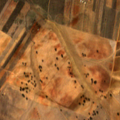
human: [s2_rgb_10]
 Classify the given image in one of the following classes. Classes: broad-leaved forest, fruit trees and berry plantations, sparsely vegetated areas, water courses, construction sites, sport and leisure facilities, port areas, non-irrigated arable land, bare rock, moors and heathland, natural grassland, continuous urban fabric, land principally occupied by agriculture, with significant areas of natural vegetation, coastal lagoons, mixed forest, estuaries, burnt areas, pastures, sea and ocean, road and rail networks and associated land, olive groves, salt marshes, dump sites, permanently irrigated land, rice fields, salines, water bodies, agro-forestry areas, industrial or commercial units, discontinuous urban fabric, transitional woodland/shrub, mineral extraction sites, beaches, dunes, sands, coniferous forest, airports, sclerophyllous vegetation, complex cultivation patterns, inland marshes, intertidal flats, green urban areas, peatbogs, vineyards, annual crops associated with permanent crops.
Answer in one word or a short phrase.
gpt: non-irrigated arable land, permanently irrigated land, olive groves